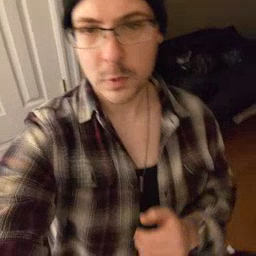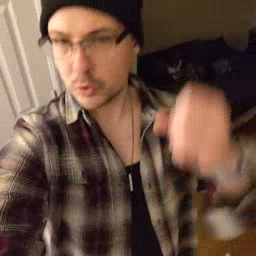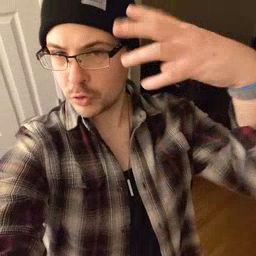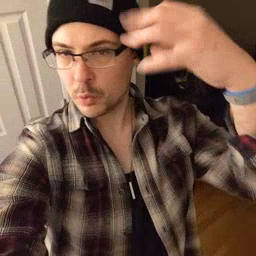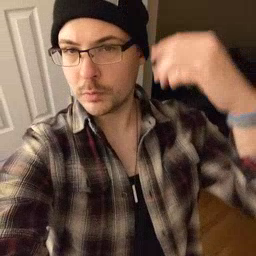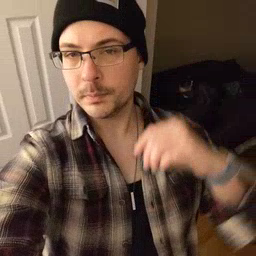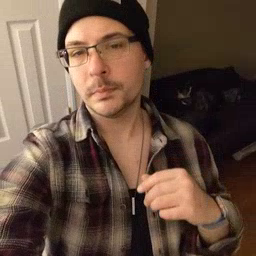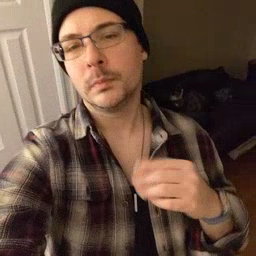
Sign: shower